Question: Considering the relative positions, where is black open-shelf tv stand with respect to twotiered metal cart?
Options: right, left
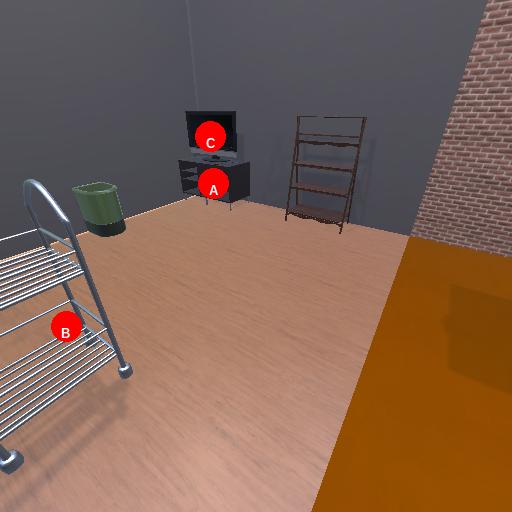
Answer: right